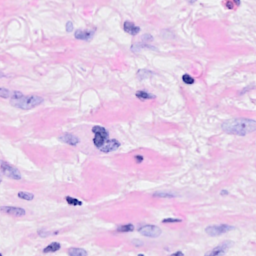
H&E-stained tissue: Breast